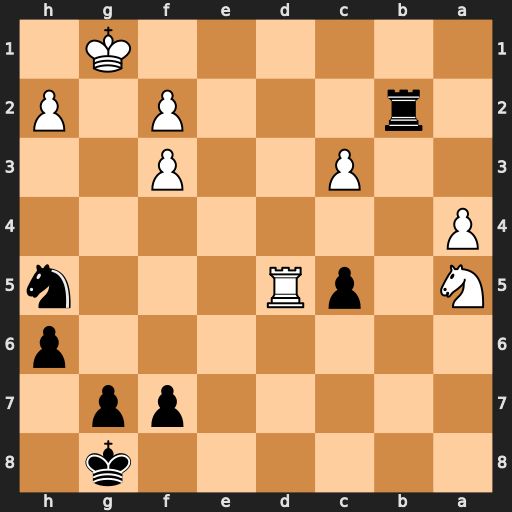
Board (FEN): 6k1/5pp1/7p/N1pR3n/P7/2P2P2/1r3P1P/6K1
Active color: b
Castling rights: -
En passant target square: -
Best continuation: Rb1+ Kg2 Nf4+